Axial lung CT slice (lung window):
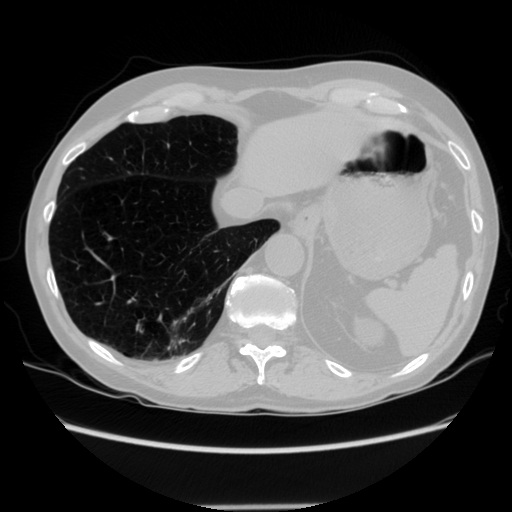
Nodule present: no